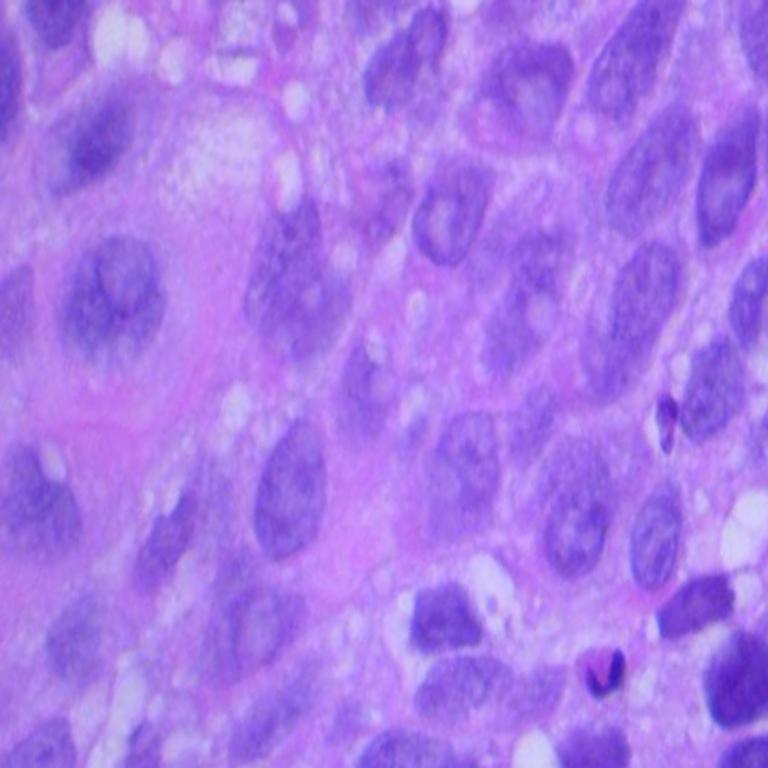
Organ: lung
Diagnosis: squamous carcinomas